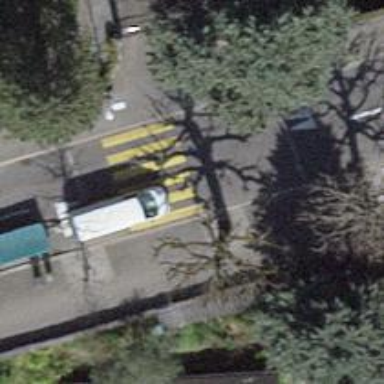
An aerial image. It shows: Uncontrolled crossing on the road.